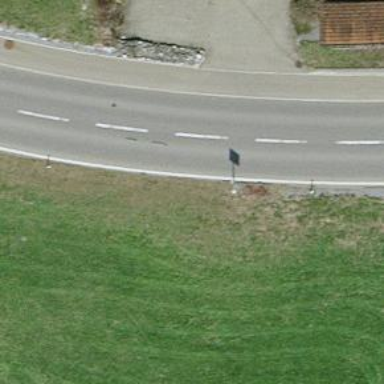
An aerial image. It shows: Left sidewalk along asphalt tertiary road.